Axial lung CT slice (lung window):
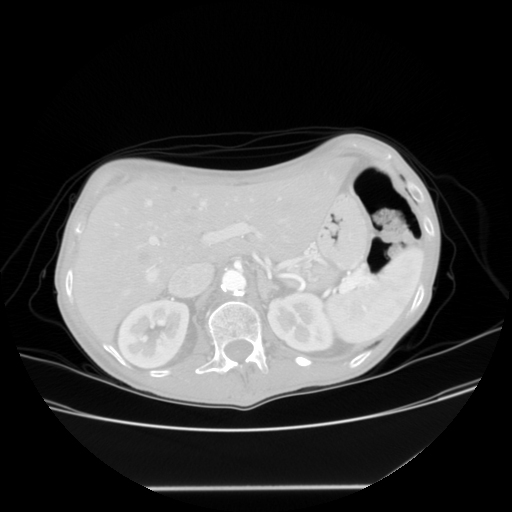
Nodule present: no